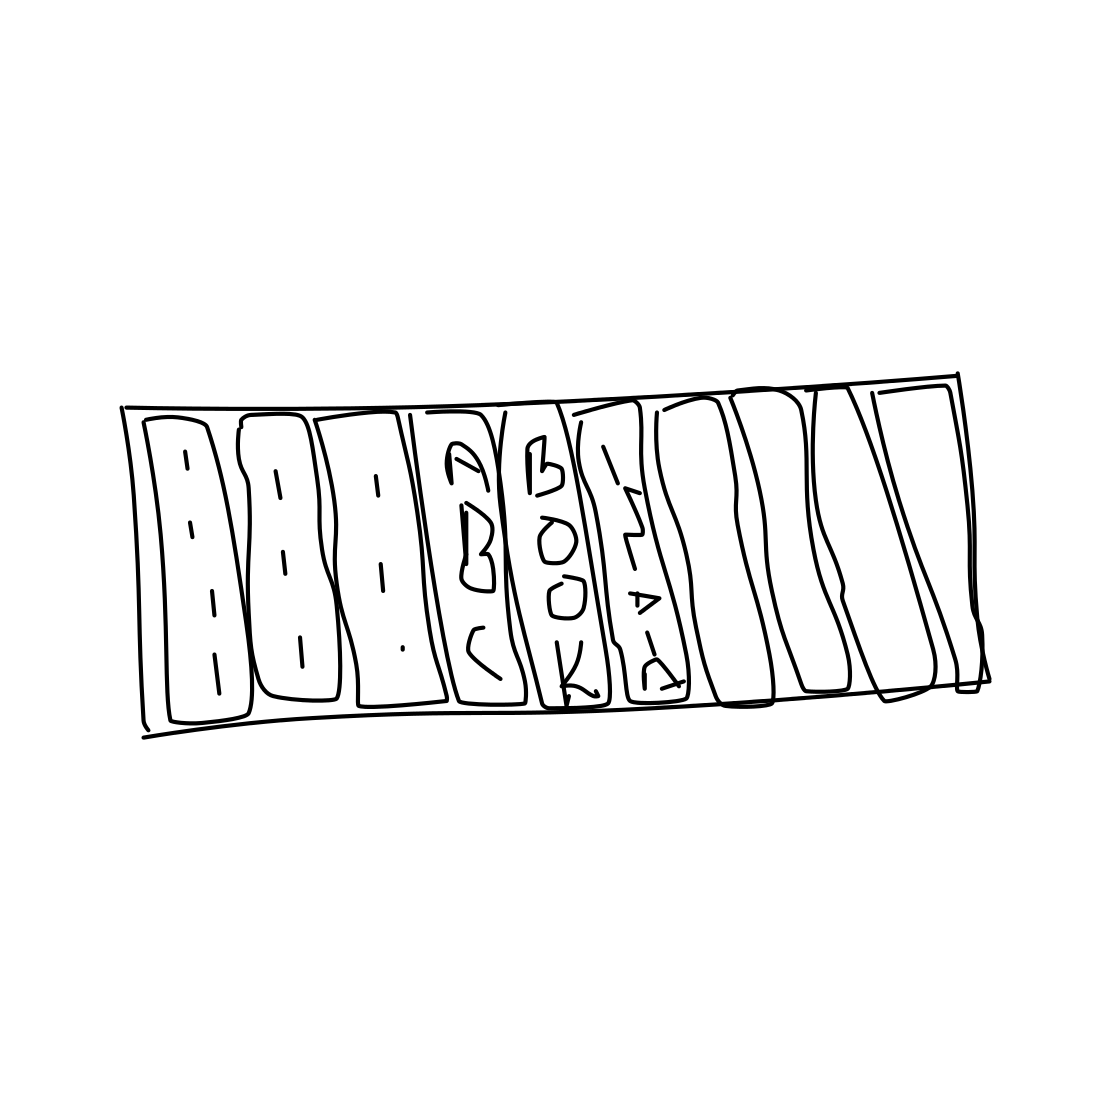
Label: bookshelf